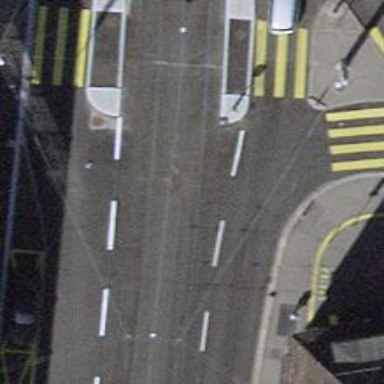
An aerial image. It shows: Service road with embedded tram rails.